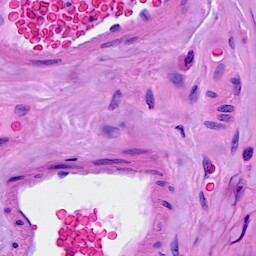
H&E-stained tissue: Breast